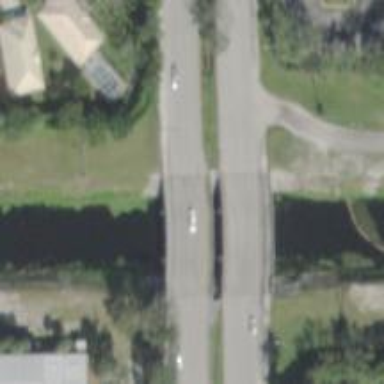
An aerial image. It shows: Secondary road with bridge.